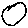
Label: circle